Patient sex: M
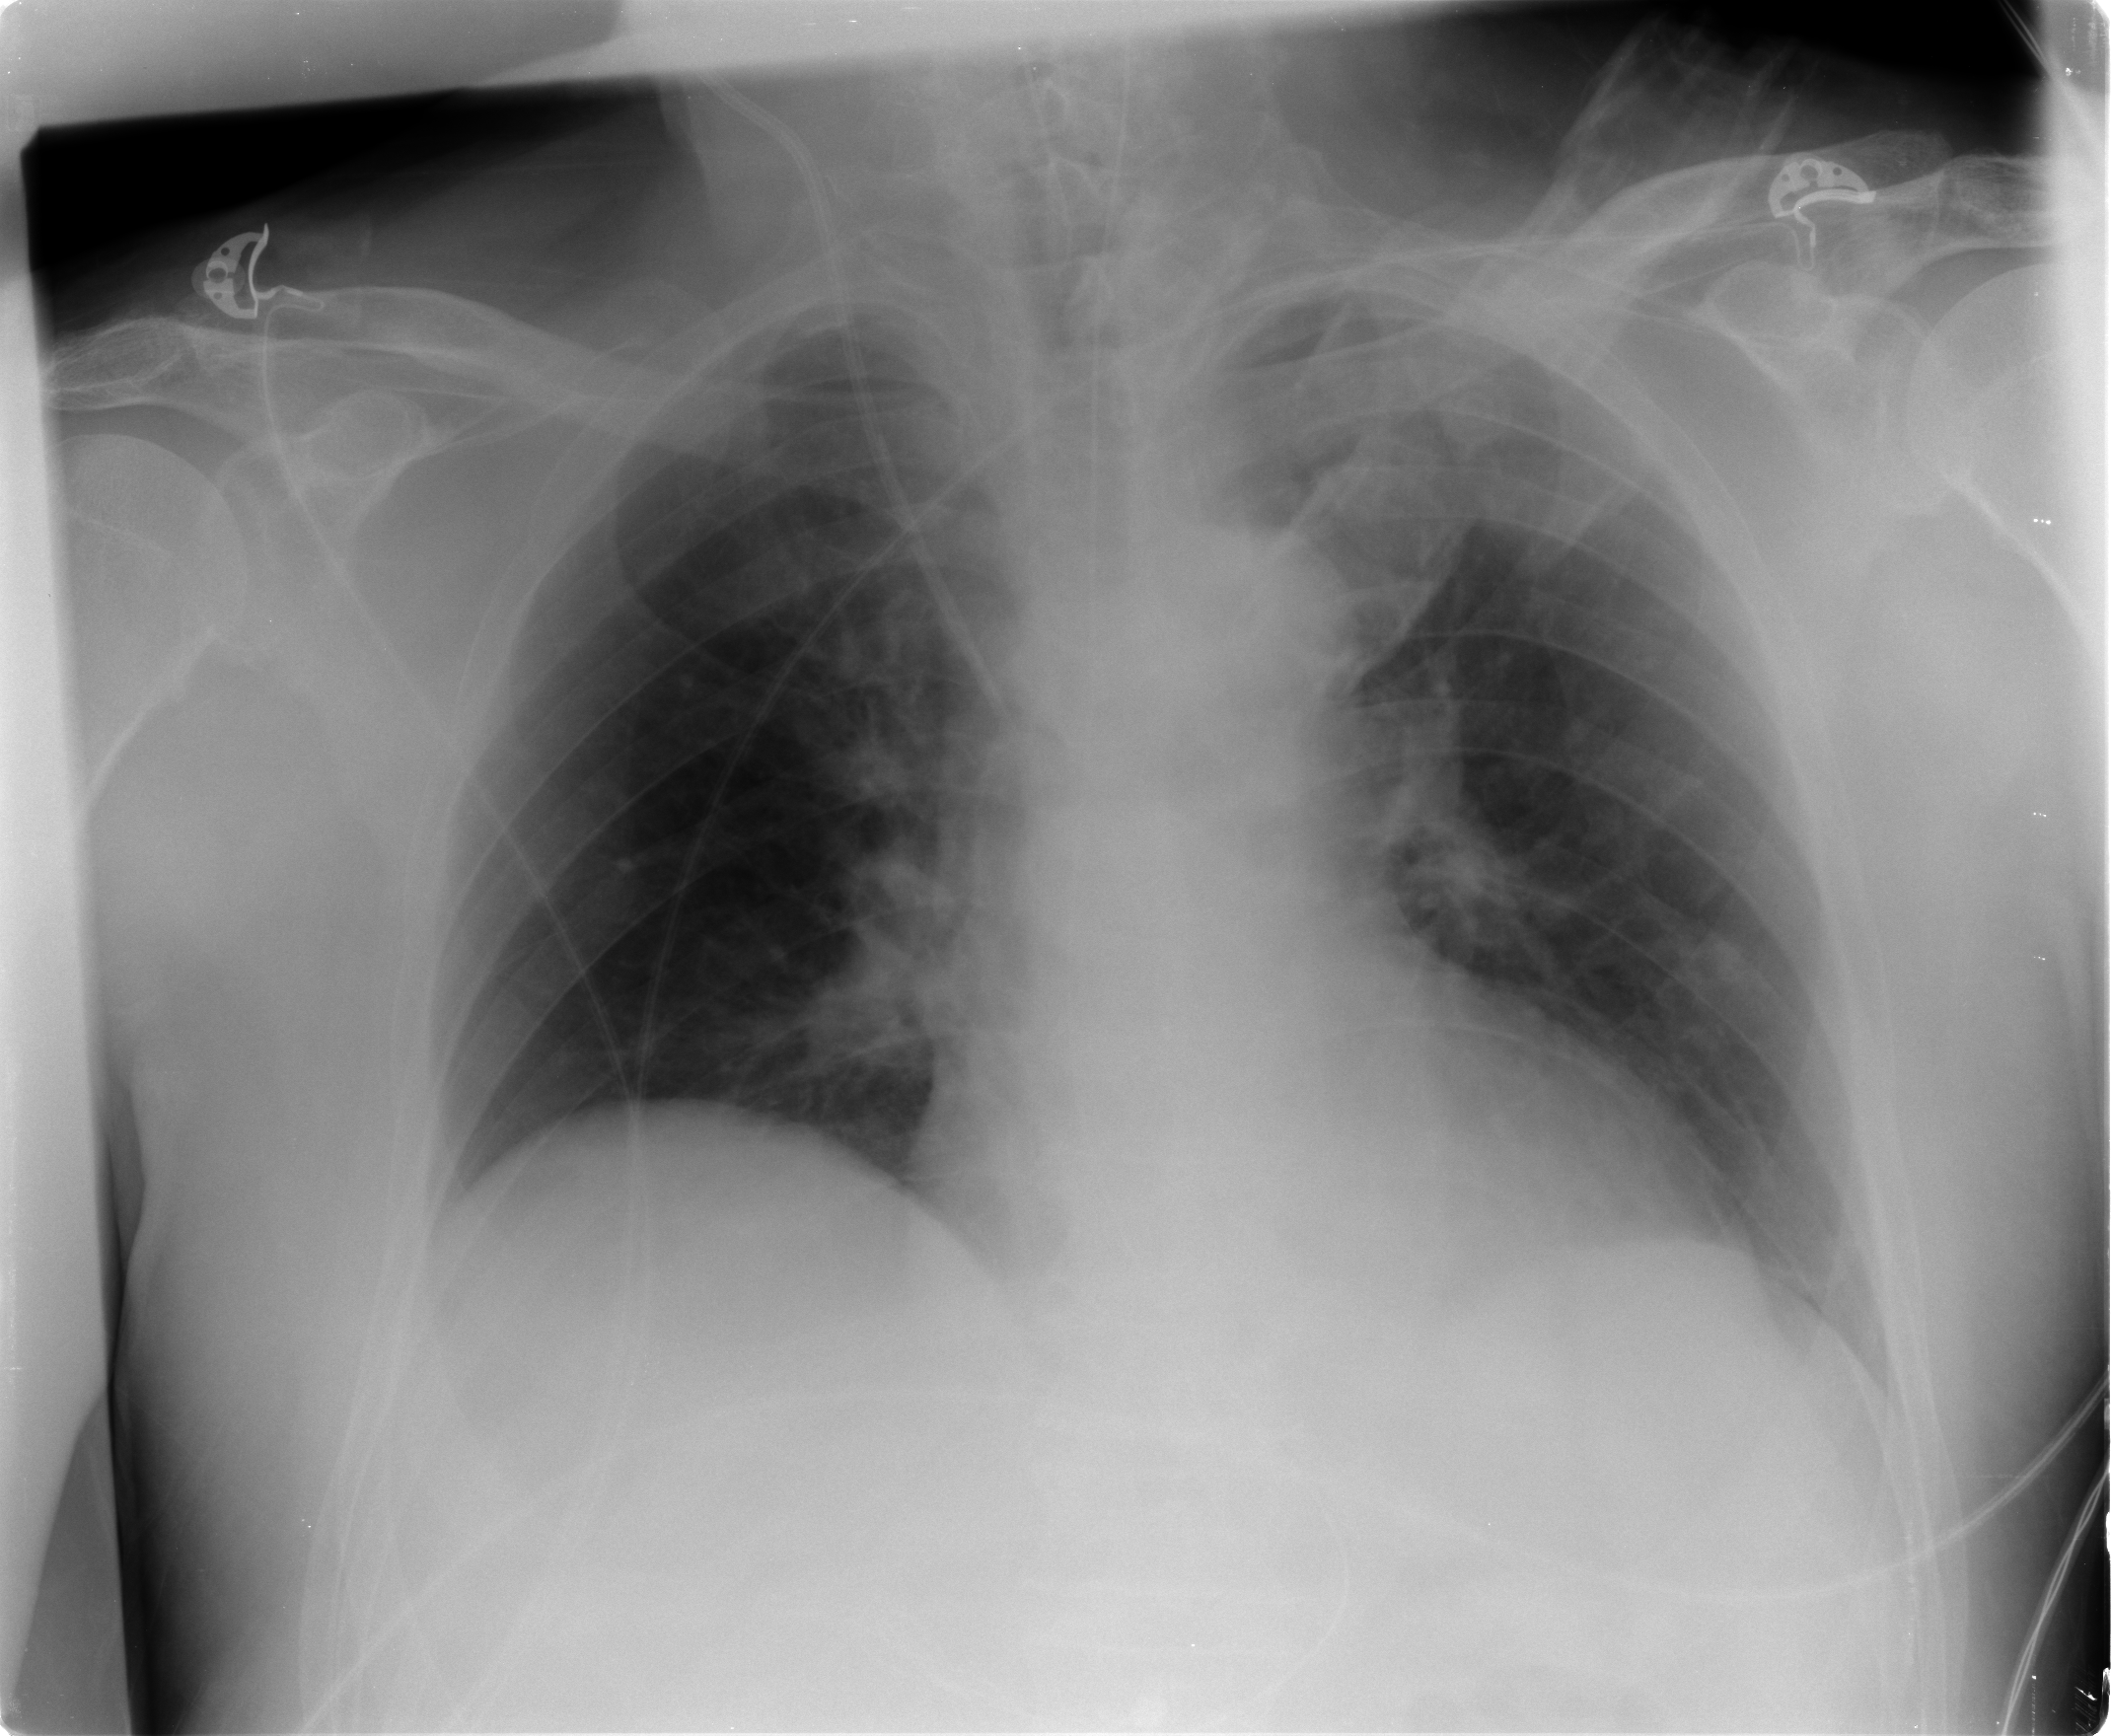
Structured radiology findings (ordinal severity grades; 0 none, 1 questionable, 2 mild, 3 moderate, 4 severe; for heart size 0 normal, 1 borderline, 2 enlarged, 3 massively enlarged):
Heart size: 0
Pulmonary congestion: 0
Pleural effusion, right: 0
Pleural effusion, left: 0
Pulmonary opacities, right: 0
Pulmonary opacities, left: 0
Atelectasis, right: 0
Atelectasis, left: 1